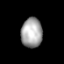
Tissue: prostate
Cell type: T cells
Senescence score: 0.3093
Nuclear area (px): 615
Mean DAPI intensity: 164.945